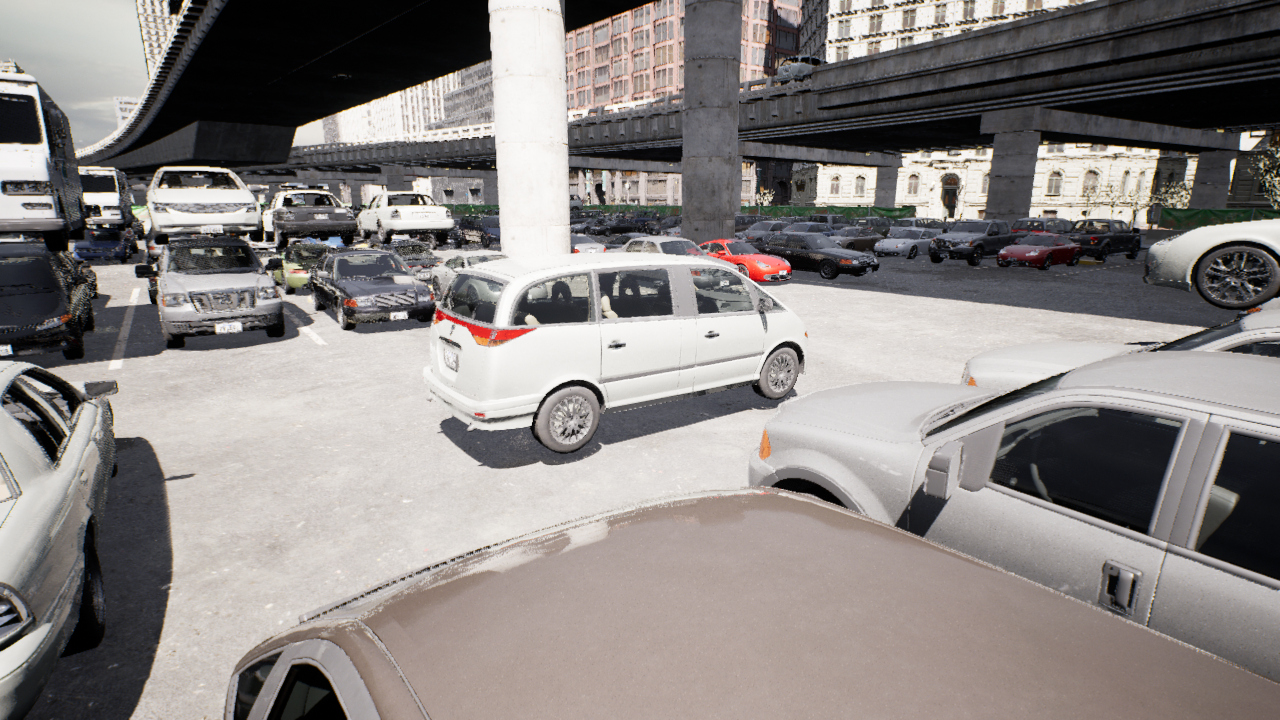
Venue: arterial
Lighting: clear day
Vehicle rig: minivan